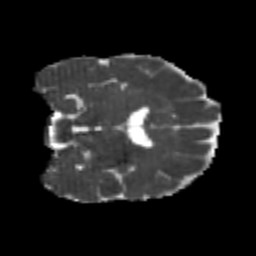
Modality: MD
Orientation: coronal
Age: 22
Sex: male
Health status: healthy
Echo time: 0.074 s